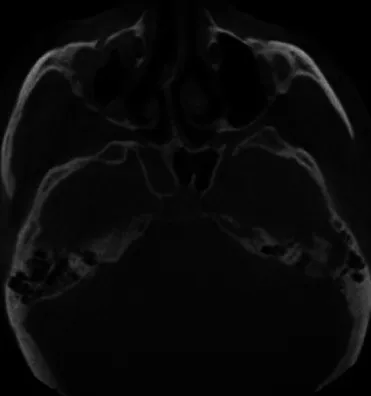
maxillary and sphenoid sinuses showing haziness.
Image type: radiology (ct)